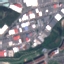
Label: Industrial